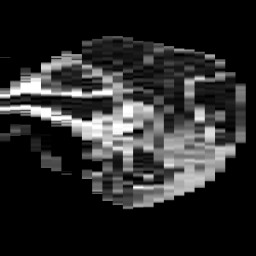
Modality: ADC
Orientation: sagittal
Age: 51
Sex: female
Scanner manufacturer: philips
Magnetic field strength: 3 T
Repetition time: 4.47 s
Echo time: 0.07459 s